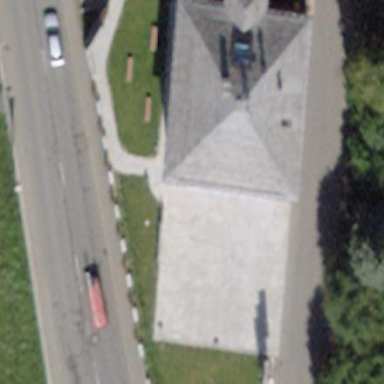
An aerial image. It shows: Town hall building.